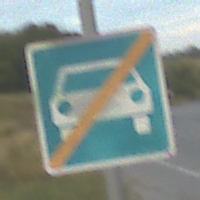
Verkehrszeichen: EndeKraftfahrstrasse
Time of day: SunriseSunset
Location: Outdoor (RoadRail)
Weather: PartlyCloudy
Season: NotSpecified
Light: Natural